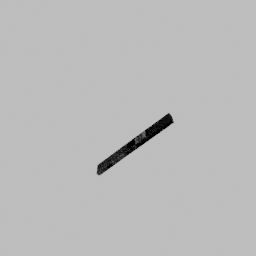
Label: architecture